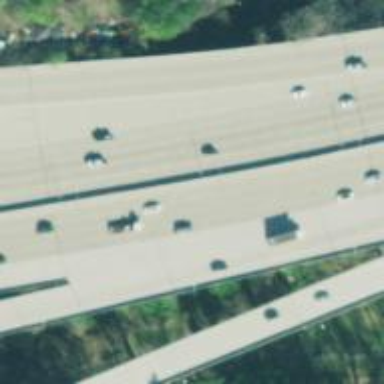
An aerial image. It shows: Bridge over motorway.